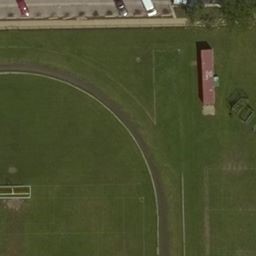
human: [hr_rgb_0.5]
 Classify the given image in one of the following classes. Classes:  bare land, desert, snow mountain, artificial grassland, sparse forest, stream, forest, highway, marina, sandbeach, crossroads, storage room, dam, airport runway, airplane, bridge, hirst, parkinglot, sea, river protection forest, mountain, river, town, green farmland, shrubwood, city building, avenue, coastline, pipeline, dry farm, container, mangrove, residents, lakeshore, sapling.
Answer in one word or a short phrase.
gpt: artificial grassland